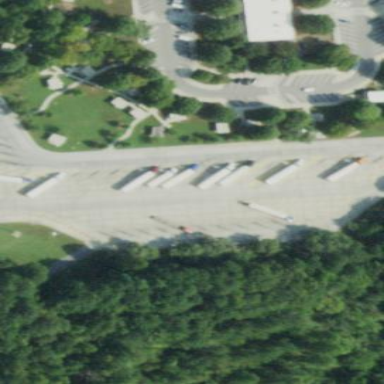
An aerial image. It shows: Designated parking area for tourist buses with surfaced condition.